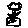
Label: flower